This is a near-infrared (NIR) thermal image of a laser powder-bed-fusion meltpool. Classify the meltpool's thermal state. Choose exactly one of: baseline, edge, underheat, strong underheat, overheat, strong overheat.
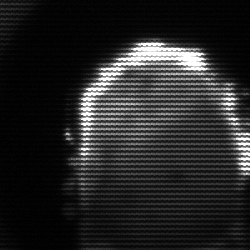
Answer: baseline